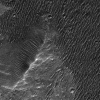
Atmospheric dust classification: not_dusty